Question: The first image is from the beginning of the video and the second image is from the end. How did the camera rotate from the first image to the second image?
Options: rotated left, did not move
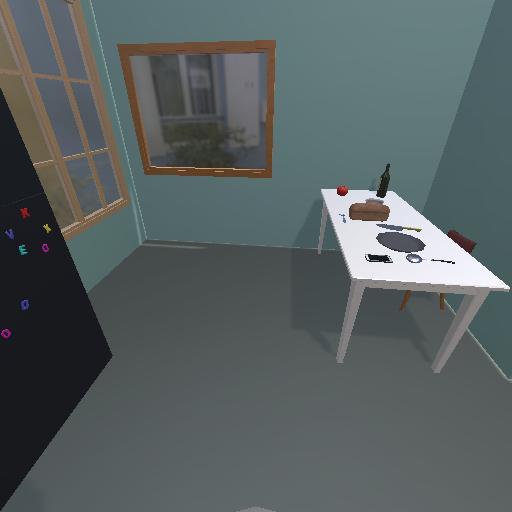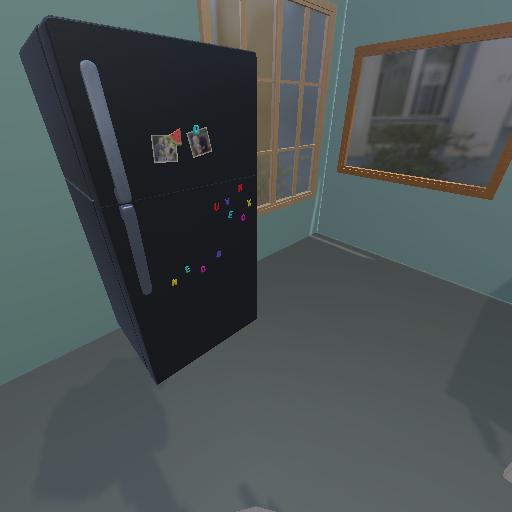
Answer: rotated left